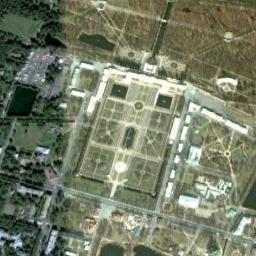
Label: palace